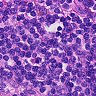
Metastatic tissue present: no